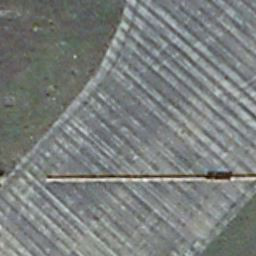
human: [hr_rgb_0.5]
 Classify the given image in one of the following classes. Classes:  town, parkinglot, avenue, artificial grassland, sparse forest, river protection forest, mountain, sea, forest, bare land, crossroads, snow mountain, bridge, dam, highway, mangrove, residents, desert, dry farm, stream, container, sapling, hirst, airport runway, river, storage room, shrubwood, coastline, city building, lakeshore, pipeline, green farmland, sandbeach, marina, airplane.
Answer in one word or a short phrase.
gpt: airport runway